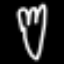
Label: fork